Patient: sex F, age 54
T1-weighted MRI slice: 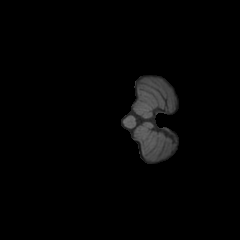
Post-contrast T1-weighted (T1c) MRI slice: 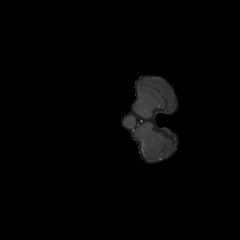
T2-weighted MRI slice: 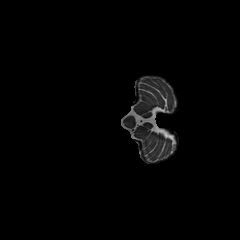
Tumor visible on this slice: no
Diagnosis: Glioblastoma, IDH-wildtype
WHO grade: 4